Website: home-depot
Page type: customer-info-address
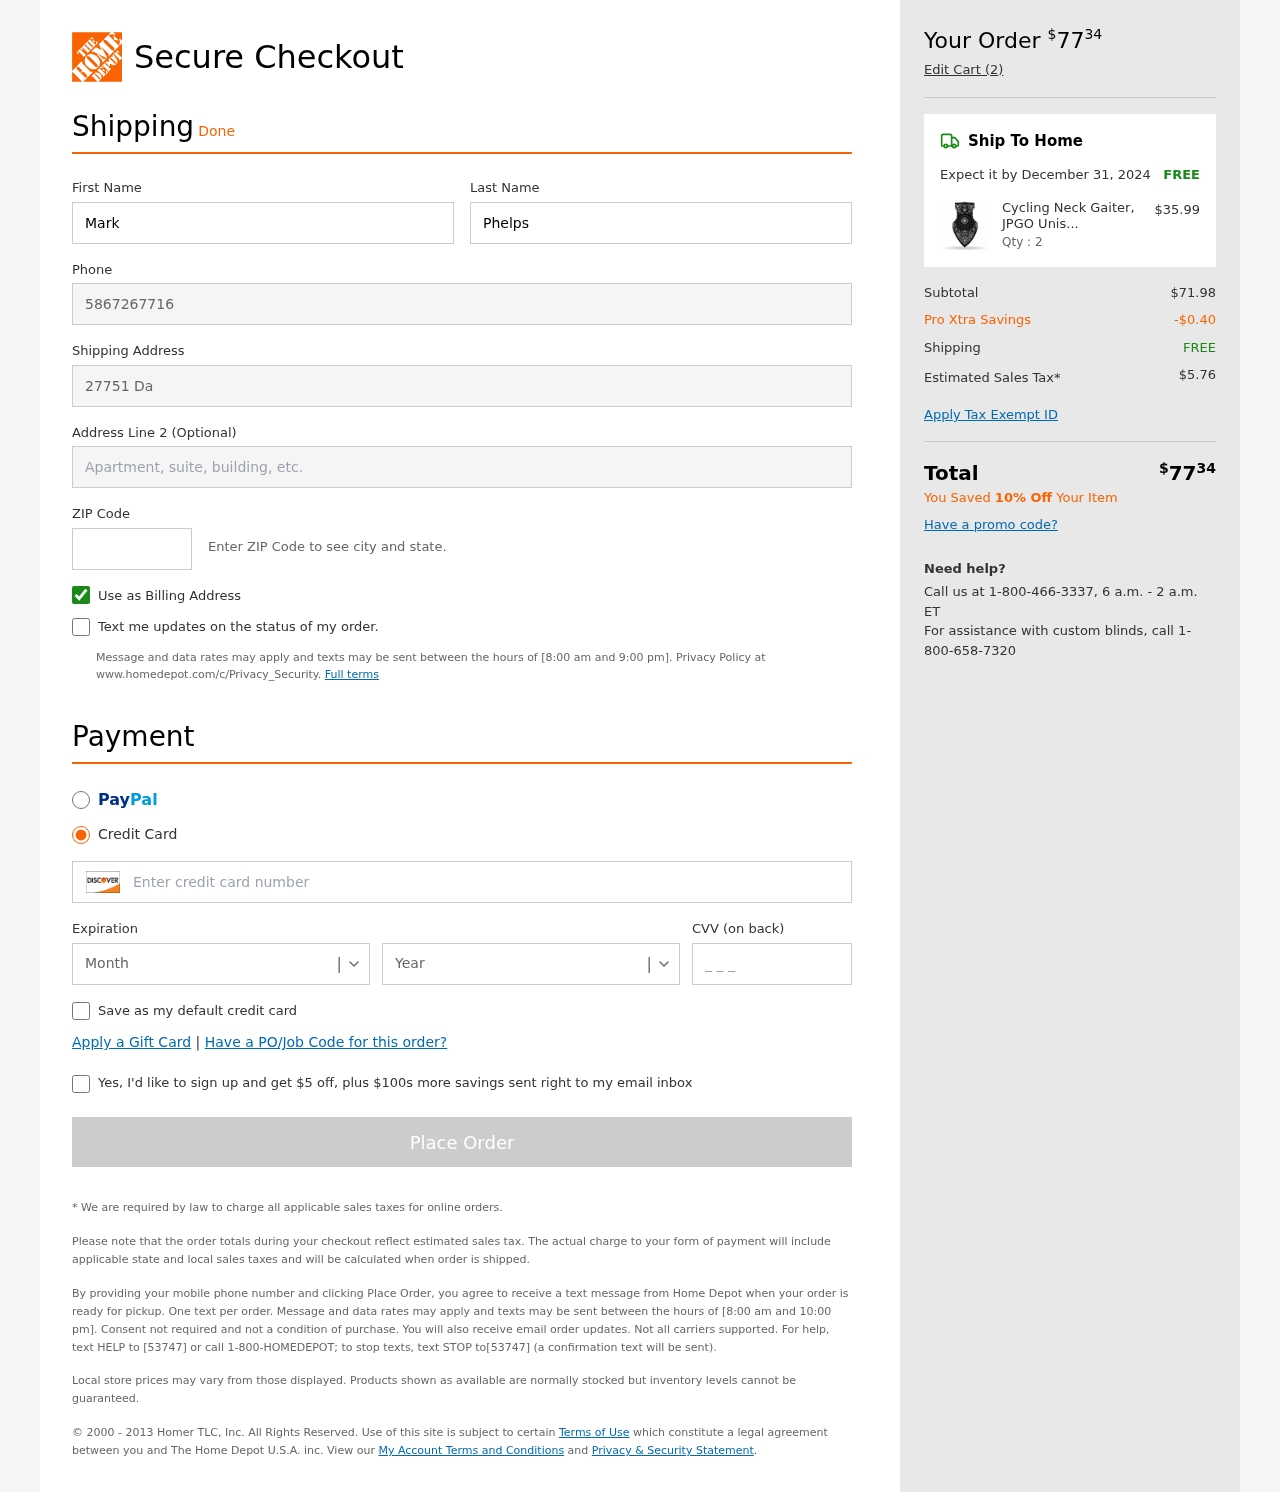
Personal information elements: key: PII_CARD_CVV
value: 681
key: PII_CARD_EXPIRY_MONTH
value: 06
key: PII_CARD_EXPIRY_YEAR
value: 28
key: PII_CARD_NUMBER
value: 6597 6523 2212 4359
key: PII_FIRSTNAME
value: Mark
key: PII_LASTNAME
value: Phelps
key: PII_PHONE
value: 5867267716
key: PII_POSTCODE
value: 25736
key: PII_STREET
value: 27751 David Squares
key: PII_STREET2
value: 7636 Wilcox Forges Apt. 142
Product elements: key: PRODUCT1_NAME
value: Cycling Neck Gaiter, JPGO Unisex Elastic Bandana Headband Cool Headwear Windproof Scarf, 1 Pack, Bla
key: PRODUCT1_PRICE
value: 35.99
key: PRODUCT1_QUANTITY
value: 2
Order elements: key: ORDER_TOTAL
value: $7734
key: ORDER_NUM_ITEMS
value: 2
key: ORDER_DELIVERY_DATE
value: December 31, 2024
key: ORDER_SHIPPING_COST
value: FREE
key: ORDER_SUBTOTAL
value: $71.98
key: ORDER_DISCOUNT
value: -$0.40
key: ORDER_SHIPPING_COST2
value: FREE
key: ORDER_TAX
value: $5.76
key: ORDER_TOTAL2
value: $7734
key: ORDER_SAVINGS_MESSAGE
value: You Saved 10% Off Your Item